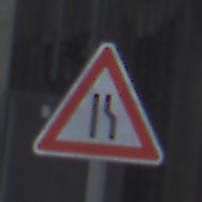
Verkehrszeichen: EinseitigVerengteFahrbahnRechts
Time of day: MorningAfternoon
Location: Outdoor (Suburban)
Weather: Overcast
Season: NotSpecified
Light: Natural